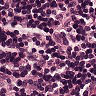
Metastatic tissue present: no